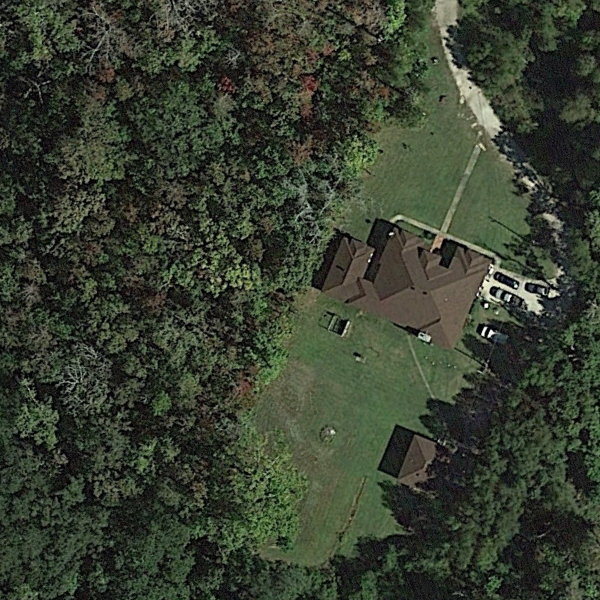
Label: SparseResidential